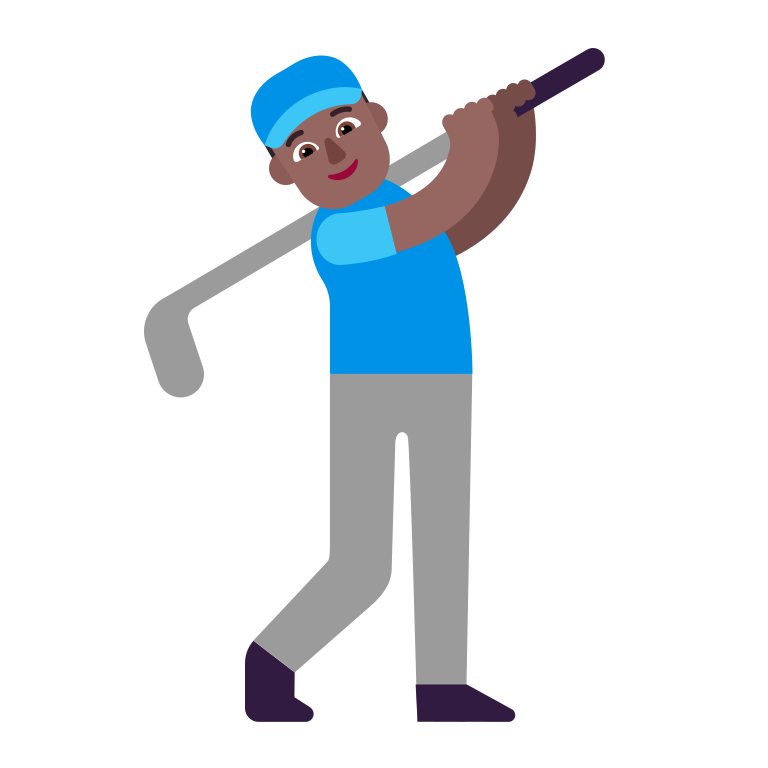
man golfing flat  dark